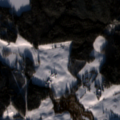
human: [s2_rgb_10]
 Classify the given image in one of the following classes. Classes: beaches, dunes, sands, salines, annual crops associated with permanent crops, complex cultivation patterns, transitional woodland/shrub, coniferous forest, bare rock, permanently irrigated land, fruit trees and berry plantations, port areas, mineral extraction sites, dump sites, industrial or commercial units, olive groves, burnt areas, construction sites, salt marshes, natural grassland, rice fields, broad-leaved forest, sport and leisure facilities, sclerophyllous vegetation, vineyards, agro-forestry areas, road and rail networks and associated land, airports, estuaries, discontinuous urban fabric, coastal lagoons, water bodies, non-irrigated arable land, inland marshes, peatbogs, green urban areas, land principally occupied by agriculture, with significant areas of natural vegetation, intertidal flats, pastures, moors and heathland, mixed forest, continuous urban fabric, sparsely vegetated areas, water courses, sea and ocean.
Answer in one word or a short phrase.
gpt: non-irrigated arable land, coniferous forest, mixed forest